Question: I'm writing simple backup program using sqlite using this layout:

Each file is is identified by unique hash and it has multiple asociated records in file_version. When snapshot of database is created, most current file_versions are asociated with it via snapshot_file.
Example:
file (hash,path)
file_version (id,mtime,md5,hash)
snapshot (time, description)
When I'm trying to create new snapshot, I need to query newest file_versions for each file and add appropriate records into snapshot_file.
So If I were to create new snapshot, I would need id of newest file version of file with hash 'abc' (matching file /img.png).
So expected return of select for this query is:
Sorry, my english is pretty bad (title might be confusing), if you need further clarification, please lemme know.
Thanks in advance.
This is similar to:
<URL>
however it's slightly more complicated than that (since there can be only one id per each file).
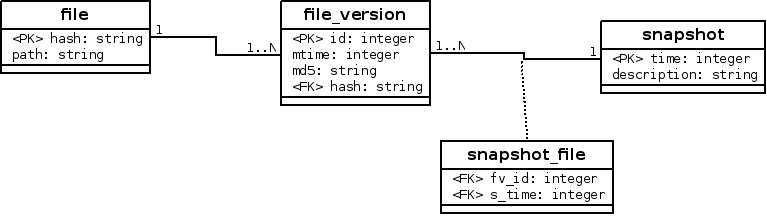
Answer: I would try something like this:
'''
SELECT i.*
FROM file_versions i
INNER JOIN (
SELECT
hash,
MAX(mtime) AS latestTime
FROM file_versions
GROUP BY hash
)latest ON i.mtime = latest.latestTime
and i.hash = latest.hash
'''
Based on the OP's comment, I would change the code to use a CTE
'''
WITH latest_CTE AS (hash, latestTime)
SELECT
hash,
MAX(mtime) AS latestTime
FROM file_versions
GROUP BY hash
)
SELECT i.* FROM file_version i
JOIN latest_CTE c on i.mtime = c.latestTime
AND i.hash = c.hash
'''
Common Table Expressions will give you improved performance even across millions of records. Please ensure that you have the right indexes on your table(s) though